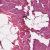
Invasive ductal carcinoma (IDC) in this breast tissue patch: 0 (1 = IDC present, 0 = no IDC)